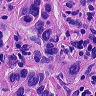
Metastatic tissue present: yes